Question: This is my controller, I am getting right URL through Id but unable to delete record.
'''
<?php
class home extends CI_Controller
{
function __construct(){
parent::__construct();
$this->load->model('select');
$this->load->helper(array('form','url','html'));
$this->load->library(array('form_validation','session'));
}
public function index(){
//load the database
//$this->load->database();
//load the model
$this->load->model('select');
//load the method of model
$data['h']=$this->select->select();
//return the data in view
$this->load->view('fetch_view', $data);
}
function records(){
$ytl['dta']=$this->users->datas();
//$this->load->view('info',$ytl);
//echo "<pre>controller";print_r($ytl);
}
function primezone(){
$ytl['dta']=$this->users->datas();
echo "<pre>controller";print_r($ytl);
}
function form($id=null){
//die($id);
if($this->input->post())
{
//echo"<pre>";print_r( $this->input->post());die;
$this->form_validation->set_rules('fname','First Name','required|min_length[5]');
$this->form_validation->set_rules('lname','Last Name','required|callback_check_picture[lname]');
//$this->form_validation->set_rules('email','Email','required');
$this->form_validation->set_rules('mobile','Mobile Number','required|callback_valid_phone_number[mobile]');
$this->form_validation->set_error_delimiters('<h1 class="error">', '</h1>');
if($this->form_validation->run()==True)
{
$data=[
'fname'=>$this->input->post('fname'),
'lname'=>$this->input->post('lname'),
'email'=>$this->input->post('email'),
'mobile'=>$this->input->post('mobile'),
'message'=>$this->input->post('message'),
];
if(empty($id))
{
$ytl=$this->select->insertdata($data);
} else {
$ytl=$this->select->updatedata($data,$id);
}
if($ytl){
$this->session->set_flashdata('message', 'Successfully Added.');
redirect('home');
}
} else {
//$this->load->view('form');
}
}
$ytl['dta']=$this->select->getDataById($id);
//echo "<pre>";print_r($ytl);die;
$this->load->view('form',$ytl);
}
public function check_picture($a){
if(!is_numeric($a))
{
return true;
}else{
$this->form_validation->set_message('check_picture', 'Please enter only char value');
return False;
}
}
function valid_phone_number($value){
$value = strlen($value);
//echo $value;die;
if ($value == 10) {
return true;
} else {
$this->form_validation->set_message('valid_phone_number', 'Mobile number not in range'); //{10}
return false;
}
}
public function delete(){
$this->load->model('select');
$id=$this->input->get('id');
//echo $id;
if($this->select->deleteuser($id))
{
$data['h']=$this->select->select();
$this->load->view('fetch_view', $data);
}
}
}
?>
'''
This is my view, I am getting right URL through Id but unable to delete record.
'''
<!DOCTYPE html>
<html>
<head>
<link href="<?php echo base_url().'assets/bootstrap.min.css'; ?>" rel="stylesheet" type='text/css'>
<!-- jQuery library -->
<script src="https://ajax.googleapis.com/ajax/libs/jquery/3.2.1/jquery.min.js"></script>
<!-- Latest compiled JavaScript -->
<script src="https://maxcdn.bootstrapcdn.com/bootstrap/3.3.7/js/bootstrap.min.js"></script>
<link rel="stylesheet" type="text/css" href="https://cdn.datatables.net/v/dt/dt-1.10.13/datatables.min.css"/>
<script type="text/javascript" src="https://cdn.datatables.net/v/dt/dt-1.10.13/datatables.min.js"></script>
<link rel="stylesheet" type="text/css" href="//maxcdn.bootstrapcdn.com/bootstrap/3.3.7/css/bootstrap.min.css" />
<link rel="stylesheet" type="text/css" href="https://cdn.datatables.net/1.10.13/css/dataTables.bootstrap.min.css" />
<script type="text/javascript" src="https://cdn.datatables.net/1.10.13/js/dataTables.bootstrap.min.js"></script>
<style>
.error{color:red}
</style>
</head>
<body>
<h1>User List</h1>
<?php if($this->session->flashdata('message')){?>
<div class="alert alert-success alert-dismissable">
<a href="#" class="close" data-dismiss="alert" aria-label="close">&times;</a>
<strong>Success!</strong> <?= $this->session->flashdata('message') ?>
</div>
<?php } ?>
<table border="1" class="table table-bordered table-striped table-hover" id="">
<tbody>
<thead>
<tr>
<th>First Name</th>
<th>Last Name</th>
<th>Email</th>
<th>Mobile Number</th>
<th>Message</th>
<th>Update</th>
<th>Delete</th>
</tr>
</thead>
</tbody>
<?php
foreach ($h->result() as $row)
{ ?>
<tr>
<td><?php echo $row->fname; ?></td>
<td><?php echo $row->lname; ?></td>
<td><?php echo $row->email; ?></td>
<td><?php echo $row->mobile; ?></td>
<td><?php echo $row->message; ?></td>
<td><a href="<?= site_url('home/form').'/'.$row->id ?>">Edit</a></td>
<td><a href="<?php echo site_url('home/delete').'/'.$row->id; ?>">Delete</a></td>
</tr>
<?php } ?>
</table>
</form>
</body>
</html>
'''
This is my Model, I am getting right URL through Id but unable to delete record.
'''
<?php
class select extends CI_model
{
function __construct(){
// Call the Model constructor
parent::__construct();
$this->load->database();
}
function insertdata($data){
if(!empty($data['id'])){
$this->db->where('id', $data['id'])->update('student', $data);
return $data['id'];
} else {
unset($data['id']);
$this->db->insert('student', $data);
return $this->db->insert_id();
}
}
public function select(){
//data is retrive from this query
$query = $this->db->get('student');
return $query;
//return $query->row();
}
function getDataById($id)
{
$this->db->select('*');
$this->db->where('id',$id);
$this->db->from('student');
$query = $this->db->get()->row_array();
return $query;
}
function updatedata($data, $id)
{
//print_r($data);die;
$this->db->where('id', $id);
return $this->db->update('student' ,$data);
}
public function deleteuser($id)
{
//echo $id;
//die;
// $this->load->database();
$this->db->where('id', $id);
$this->db->delete('student');
return true;
}
}
?>
'''

---
I know that I have to paste only specific code but I am pasting full code.
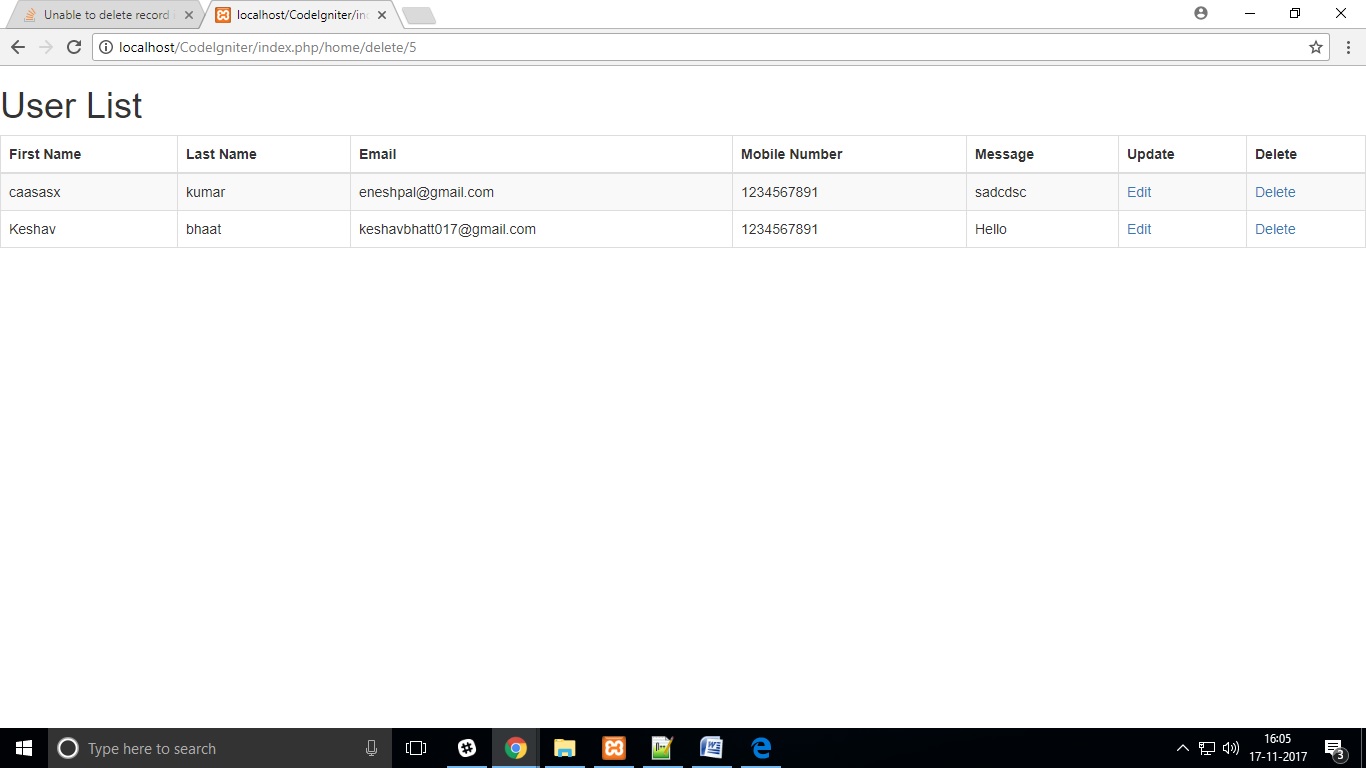
Answer: I hope to help you
'''
<body>
echo $msg;
.....your code....
<a href="<?php echo base_url() . "index.php/home/delete/" . $row->id; ?>">Delete</a>
'''
home.php
'''
public function index($msg = NULL){
$this->load->model('select');
$data = array(
'h' => $this->select->select(),
'msg' => $msg
);
$this->load->view('fetch_view', $data);
}
public function delete()
{
$this->load->model('select');
$id = $this->uri->segment(3);
//echo $id;
$result= $this->select->deleteuser($id);
if($result==TRUE)
{
$msg = '<script>alert("delete successful!!! ")</script>';
$this->index($msg);
}
}
'''
select.php
'''
public function select(){
//data is retrive from this query
$this->db->select('*');
$query = $this->db->get('student');
return $query;
//return $query->row();
}
public function deleteuser($id=NULL)
{
$this->db->where('id', $id);
$result= $this->db->delete('student');
return $result;
}
'''